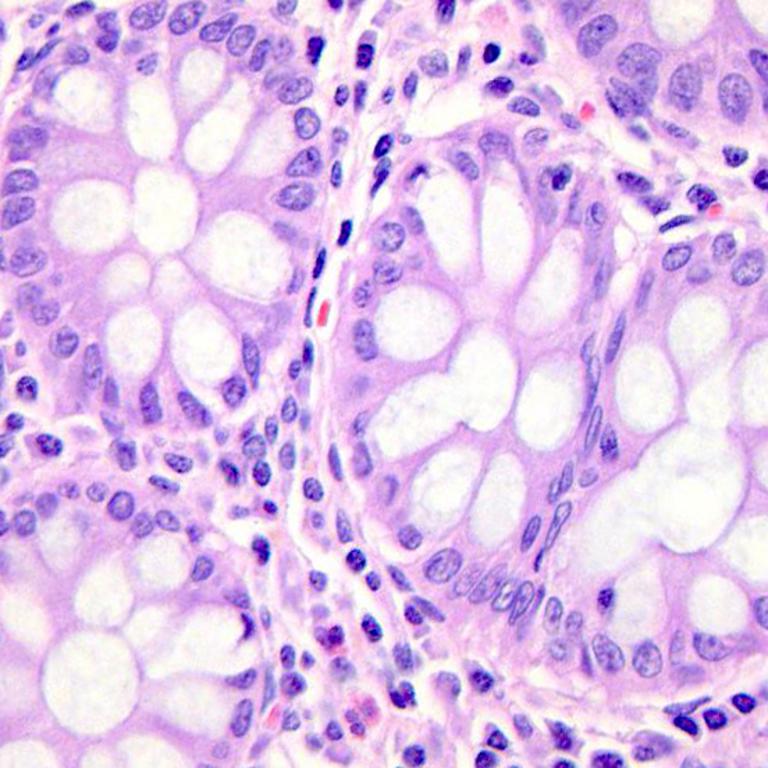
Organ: colon
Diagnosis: benign